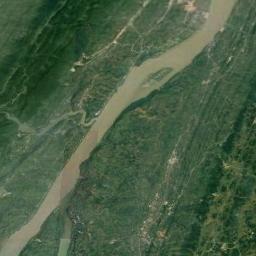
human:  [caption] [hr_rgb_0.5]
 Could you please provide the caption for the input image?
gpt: The river is surrounded by trees .

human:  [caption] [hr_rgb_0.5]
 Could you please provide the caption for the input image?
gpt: The river goes through trees and grass .

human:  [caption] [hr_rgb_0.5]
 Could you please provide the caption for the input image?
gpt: A curved light green river with tributaries, Islands, And green land on both sides .

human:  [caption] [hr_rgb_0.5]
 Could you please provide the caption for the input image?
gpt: The yellow river has a tributary and a channel bar .

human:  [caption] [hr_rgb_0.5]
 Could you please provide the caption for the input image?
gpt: There are green meadows around the river .